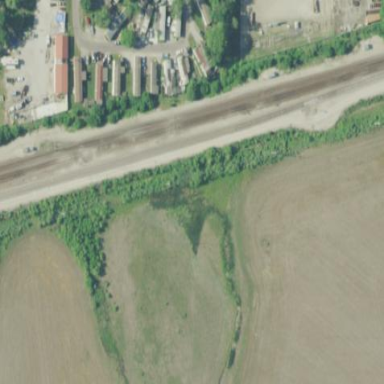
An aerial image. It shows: Railway area.